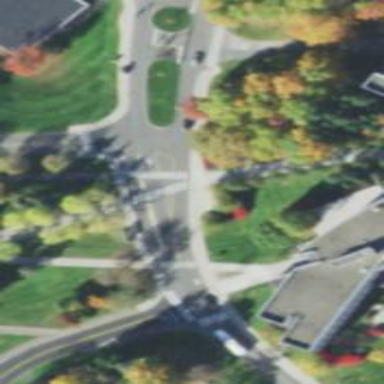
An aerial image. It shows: Marked road crossing.